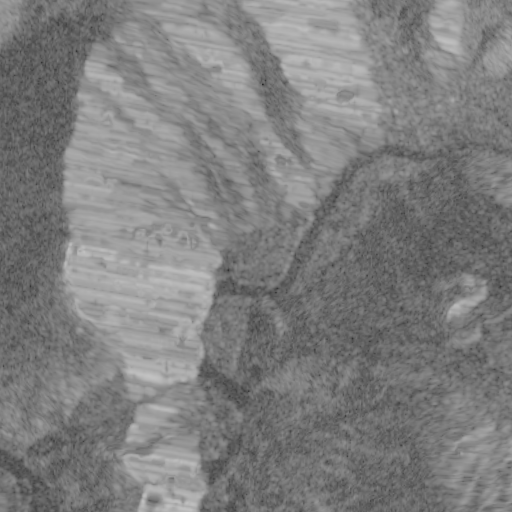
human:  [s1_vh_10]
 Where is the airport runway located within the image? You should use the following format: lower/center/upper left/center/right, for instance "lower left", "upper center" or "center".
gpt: The airport runway is located in the center right of the image.
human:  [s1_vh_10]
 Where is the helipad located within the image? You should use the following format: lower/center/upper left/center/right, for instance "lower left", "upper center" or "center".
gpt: The helipad is located in the lower left of the image.
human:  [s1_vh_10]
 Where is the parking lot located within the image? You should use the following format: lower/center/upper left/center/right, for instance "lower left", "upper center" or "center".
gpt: The parking lot is located in the center of the image.
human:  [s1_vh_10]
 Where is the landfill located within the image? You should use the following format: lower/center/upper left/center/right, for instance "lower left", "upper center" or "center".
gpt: There is no landfill in the image.

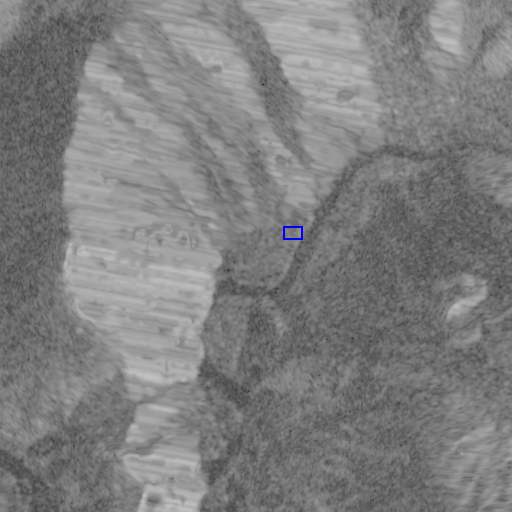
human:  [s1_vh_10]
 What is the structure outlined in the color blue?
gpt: The structure outlined in blue is a parking lot.
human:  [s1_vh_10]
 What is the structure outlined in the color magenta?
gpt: There is no magenta outline.